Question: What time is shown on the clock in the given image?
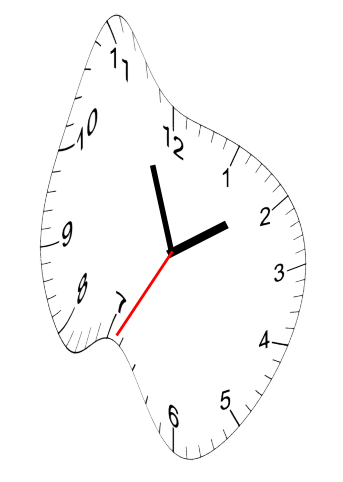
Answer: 01:56:35